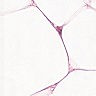
Metastatic tissue present: no